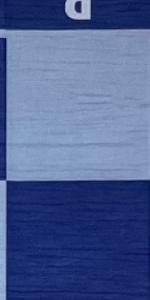
Label: Empty